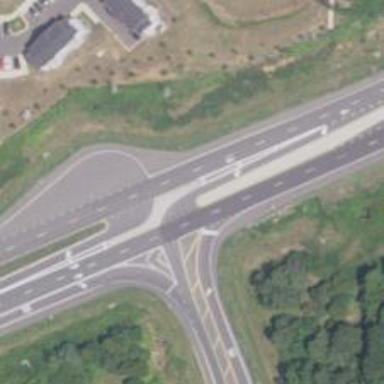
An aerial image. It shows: Secondary link road.